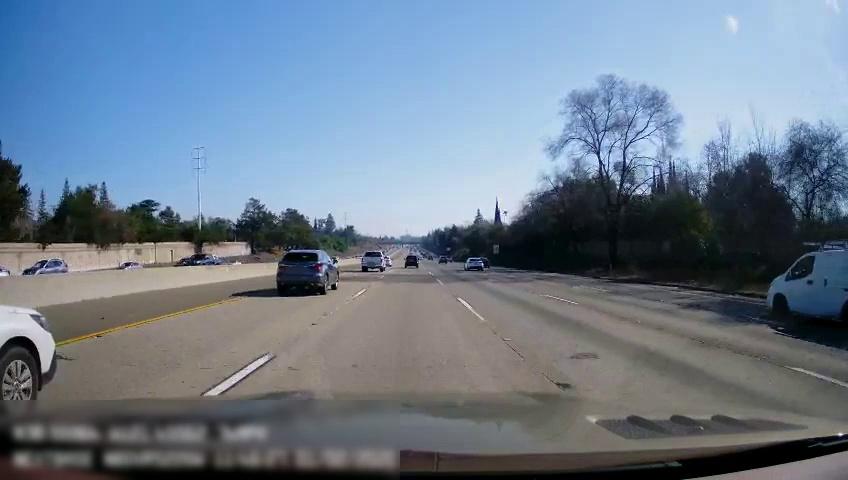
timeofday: Day
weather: Sunny
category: Vehicles | Car
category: Vehicles | SUV
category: Vehicles | Car
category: Vehicles | Car
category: Vehicles | Car
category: Drivable Space
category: Vehicles | Car
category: Vehicles | Truck
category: Vehicles | SUV
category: Vehicles | Van
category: Vehicles | Car
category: Vehicles | Car
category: Vehicles | SUV
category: Vehicles | Car
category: Lanes | Current Lane
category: Lanes | Current Lane
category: Lanes | Alternate Lane
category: Lanes | Alternate Lane
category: Lanes | Alternate Lane
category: Lanes | Alternate Lane